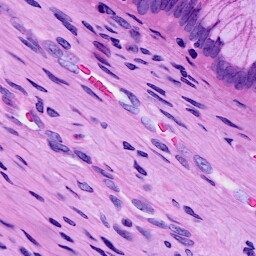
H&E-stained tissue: Cervix